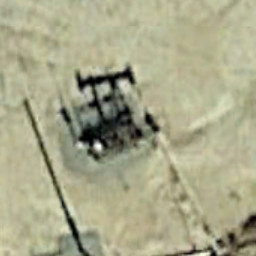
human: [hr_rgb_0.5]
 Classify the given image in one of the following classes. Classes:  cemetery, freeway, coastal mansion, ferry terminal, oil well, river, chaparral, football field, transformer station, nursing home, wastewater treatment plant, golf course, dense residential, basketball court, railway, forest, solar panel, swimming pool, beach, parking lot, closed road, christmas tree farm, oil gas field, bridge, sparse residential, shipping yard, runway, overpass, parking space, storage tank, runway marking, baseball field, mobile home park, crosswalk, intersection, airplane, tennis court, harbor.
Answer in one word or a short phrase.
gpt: oil well